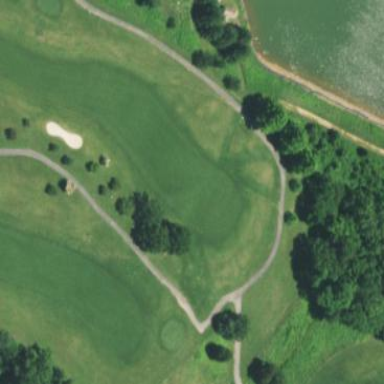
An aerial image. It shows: Grassy area designated as golf fairway.